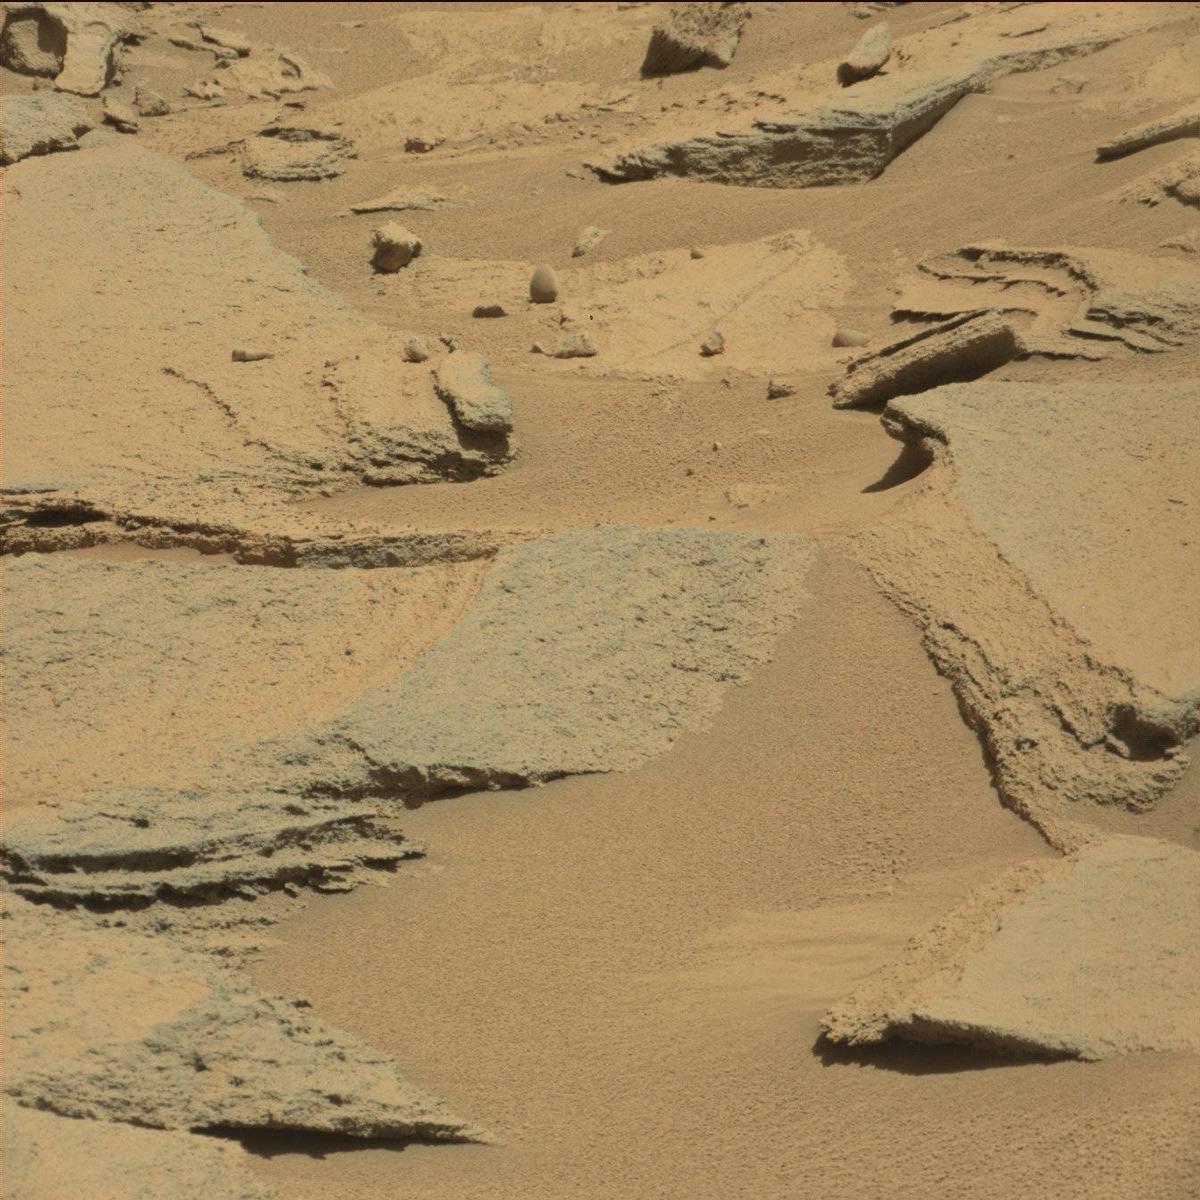
Terrain classes present: Bedrock, Rock, Sand / Soil